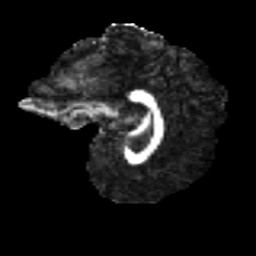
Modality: FA
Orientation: sagittal
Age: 54
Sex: female
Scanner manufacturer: ge
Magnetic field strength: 3 T
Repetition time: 7.8 s
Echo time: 0.0606 s